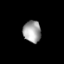
Tissue: lung
Cell type: Others
Senescence score: 0.577
Nuclear area (px): 381
Mean DAPI intensity: 162.21